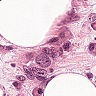
Metastatic tissue present: yes